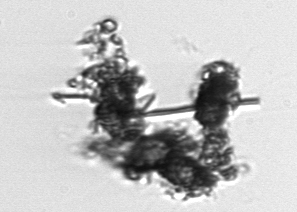
Label: Thalassiosira_TAG_external_detritus